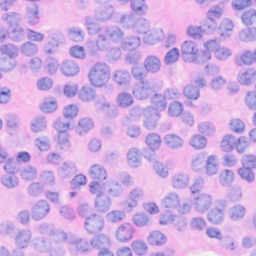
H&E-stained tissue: Breast